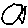
Label: fish